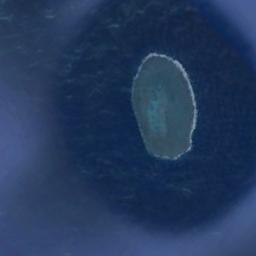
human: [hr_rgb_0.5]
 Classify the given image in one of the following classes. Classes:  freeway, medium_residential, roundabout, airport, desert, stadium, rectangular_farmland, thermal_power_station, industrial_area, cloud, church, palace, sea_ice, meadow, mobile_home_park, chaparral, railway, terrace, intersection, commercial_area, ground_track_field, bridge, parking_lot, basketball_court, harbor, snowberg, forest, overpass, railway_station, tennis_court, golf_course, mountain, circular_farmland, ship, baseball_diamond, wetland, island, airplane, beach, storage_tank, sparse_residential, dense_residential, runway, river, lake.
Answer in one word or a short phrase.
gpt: island